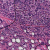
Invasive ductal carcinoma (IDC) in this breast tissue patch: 1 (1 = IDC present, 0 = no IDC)